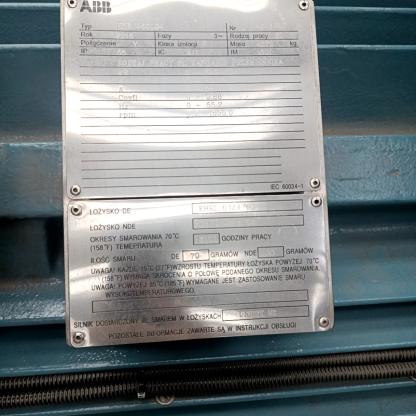
Klasa: tabliczka-znamionowa